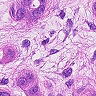
Metastatic tissue present: yes